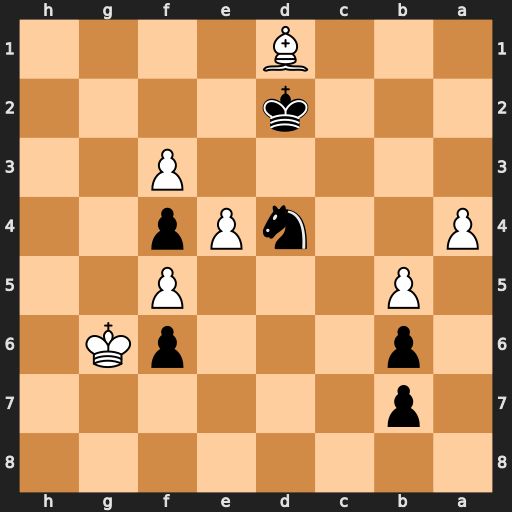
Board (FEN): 8/1p6/1p3pK1/1P3P2/P2nPp2/5P2/3k4/3B4
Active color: b
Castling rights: -
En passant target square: -
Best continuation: Kxd1 Kxf6 Nxf3